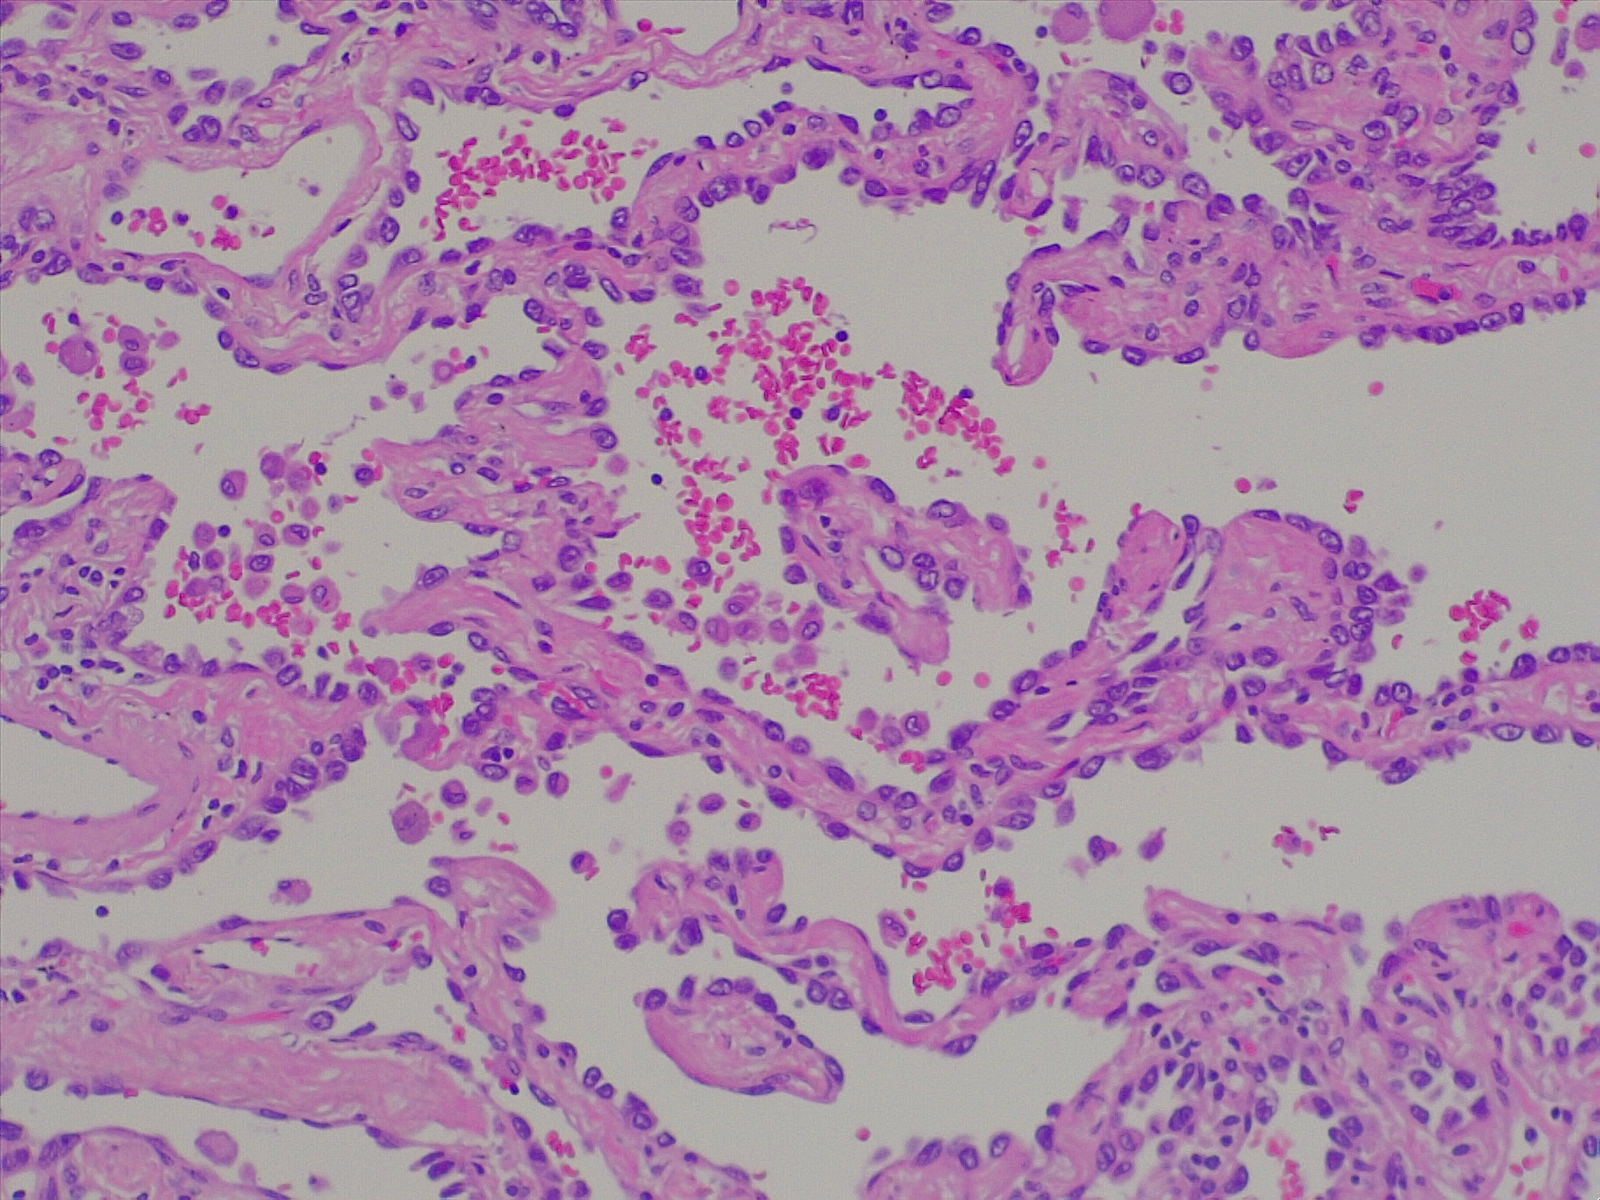
Label: lung adenocarcinoma, well differentiated